Question: I am using the PHP Library TCPDF. I am running into a small issue when using the MultiCell method and justification option. The last line of the paragraph justifies (I suppose does what it is supposed to) but only with a few words leaving large spaces in between. These are dynamic forms I am creating so MultiCell (instead of text or write) is needed.
Does anyone know if there is a way to prevent this from happening but still be able to use the MultiCell method? I have ran into weird issues in the past using writeHTML for things and want to avoid if possible.
Here is a sample of code producing the result:
'''
$text = 'This is an example paragraph with no other meaning than to show what is currently happening with this justification issue. I really hope there is a way to keep the ';
$text .= 'justification, yet keep the last sentence from doing so and looking silly. Thank you all for your help and time, it is much appreciated.';
$this->_pdf->MultiCell(0, 0, $text, 0, 'J', false, 1);
'''

Thank you very much for your time.
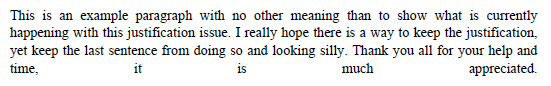
Answer: I don't think that there is a 'setting' to handle this; however, if you simply put a new line ("
") at the end of your string it does exactly what I was looking for.
So if anyone is having a similar problem, the answer (in my case) is to simply add a new line.
'''
$text = "...last line of the paragraph.
";
'''